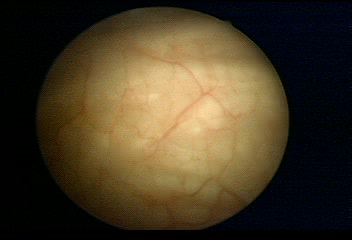
Modality: WLC
Class: Normal mucosa
Bladder cancer association: No